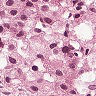
Metastatic tissue present: yes